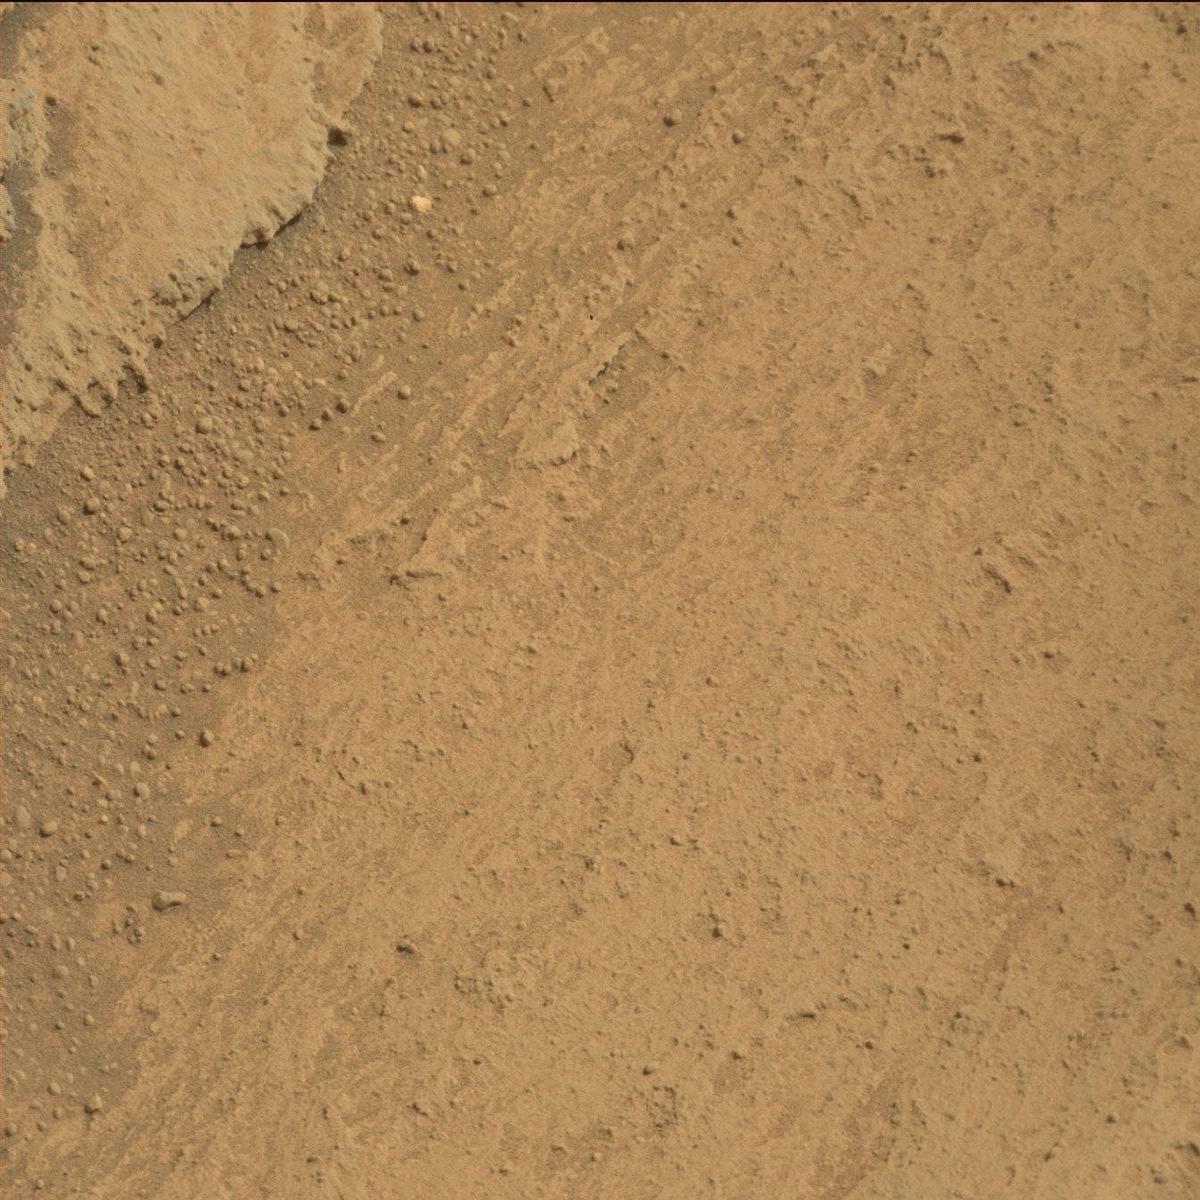
Terrain classes present: Bedrock, Sand / Soil